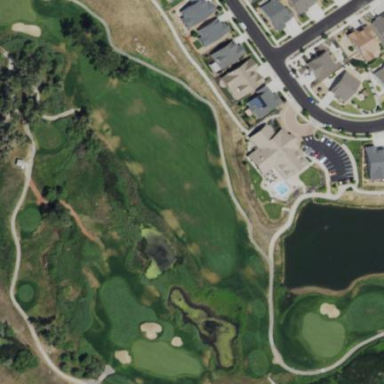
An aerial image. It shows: Rough area on grassy golf course.